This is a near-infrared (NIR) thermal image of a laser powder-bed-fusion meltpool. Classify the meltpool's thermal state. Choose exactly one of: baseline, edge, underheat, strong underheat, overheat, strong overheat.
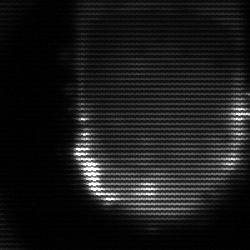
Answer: baseline